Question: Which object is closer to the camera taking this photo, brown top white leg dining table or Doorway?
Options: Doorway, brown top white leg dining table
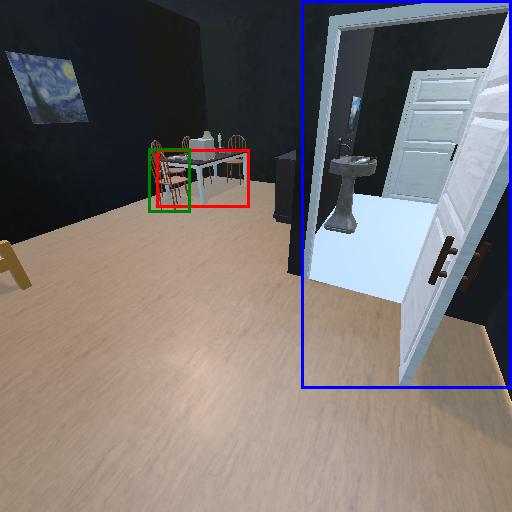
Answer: Doorway